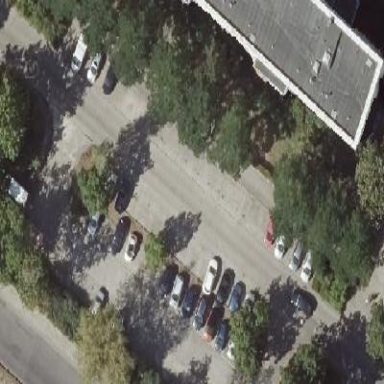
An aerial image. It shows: Street-side parking area.